Question: Edit: For everyone suggesting using a pointer receiver in the function: By changing the method to have a pointer receiver, the structure no longer implements the interface. I have a image at the bottom of my question showing that.
I am trying to make a setter that will mutate the pointer of a variable in a struct with a method implemented from an interface.
'''
package main
import "fmt"
func main() {
i := 1
b := BlahImpl {id:&i}
fmt.Println(b.ID())
j := 2
b.SetID(&j)
fmt.Println(b.ID())
}
type BlahInterface interface {
SetID(*int)
ID() int
}
type BlahImpl struct {
id *int
}
func (b BlahImpl) SetID(i *int) {
b.id = i
}
func (b BlahImpl) ID() int {
return *b.id
}
'''
The current output is:
'''
1
1
'''
But I would like:
'''
1
2
'''
When I use pointer receiver I get this error because the struct is no longer implementing the interface.

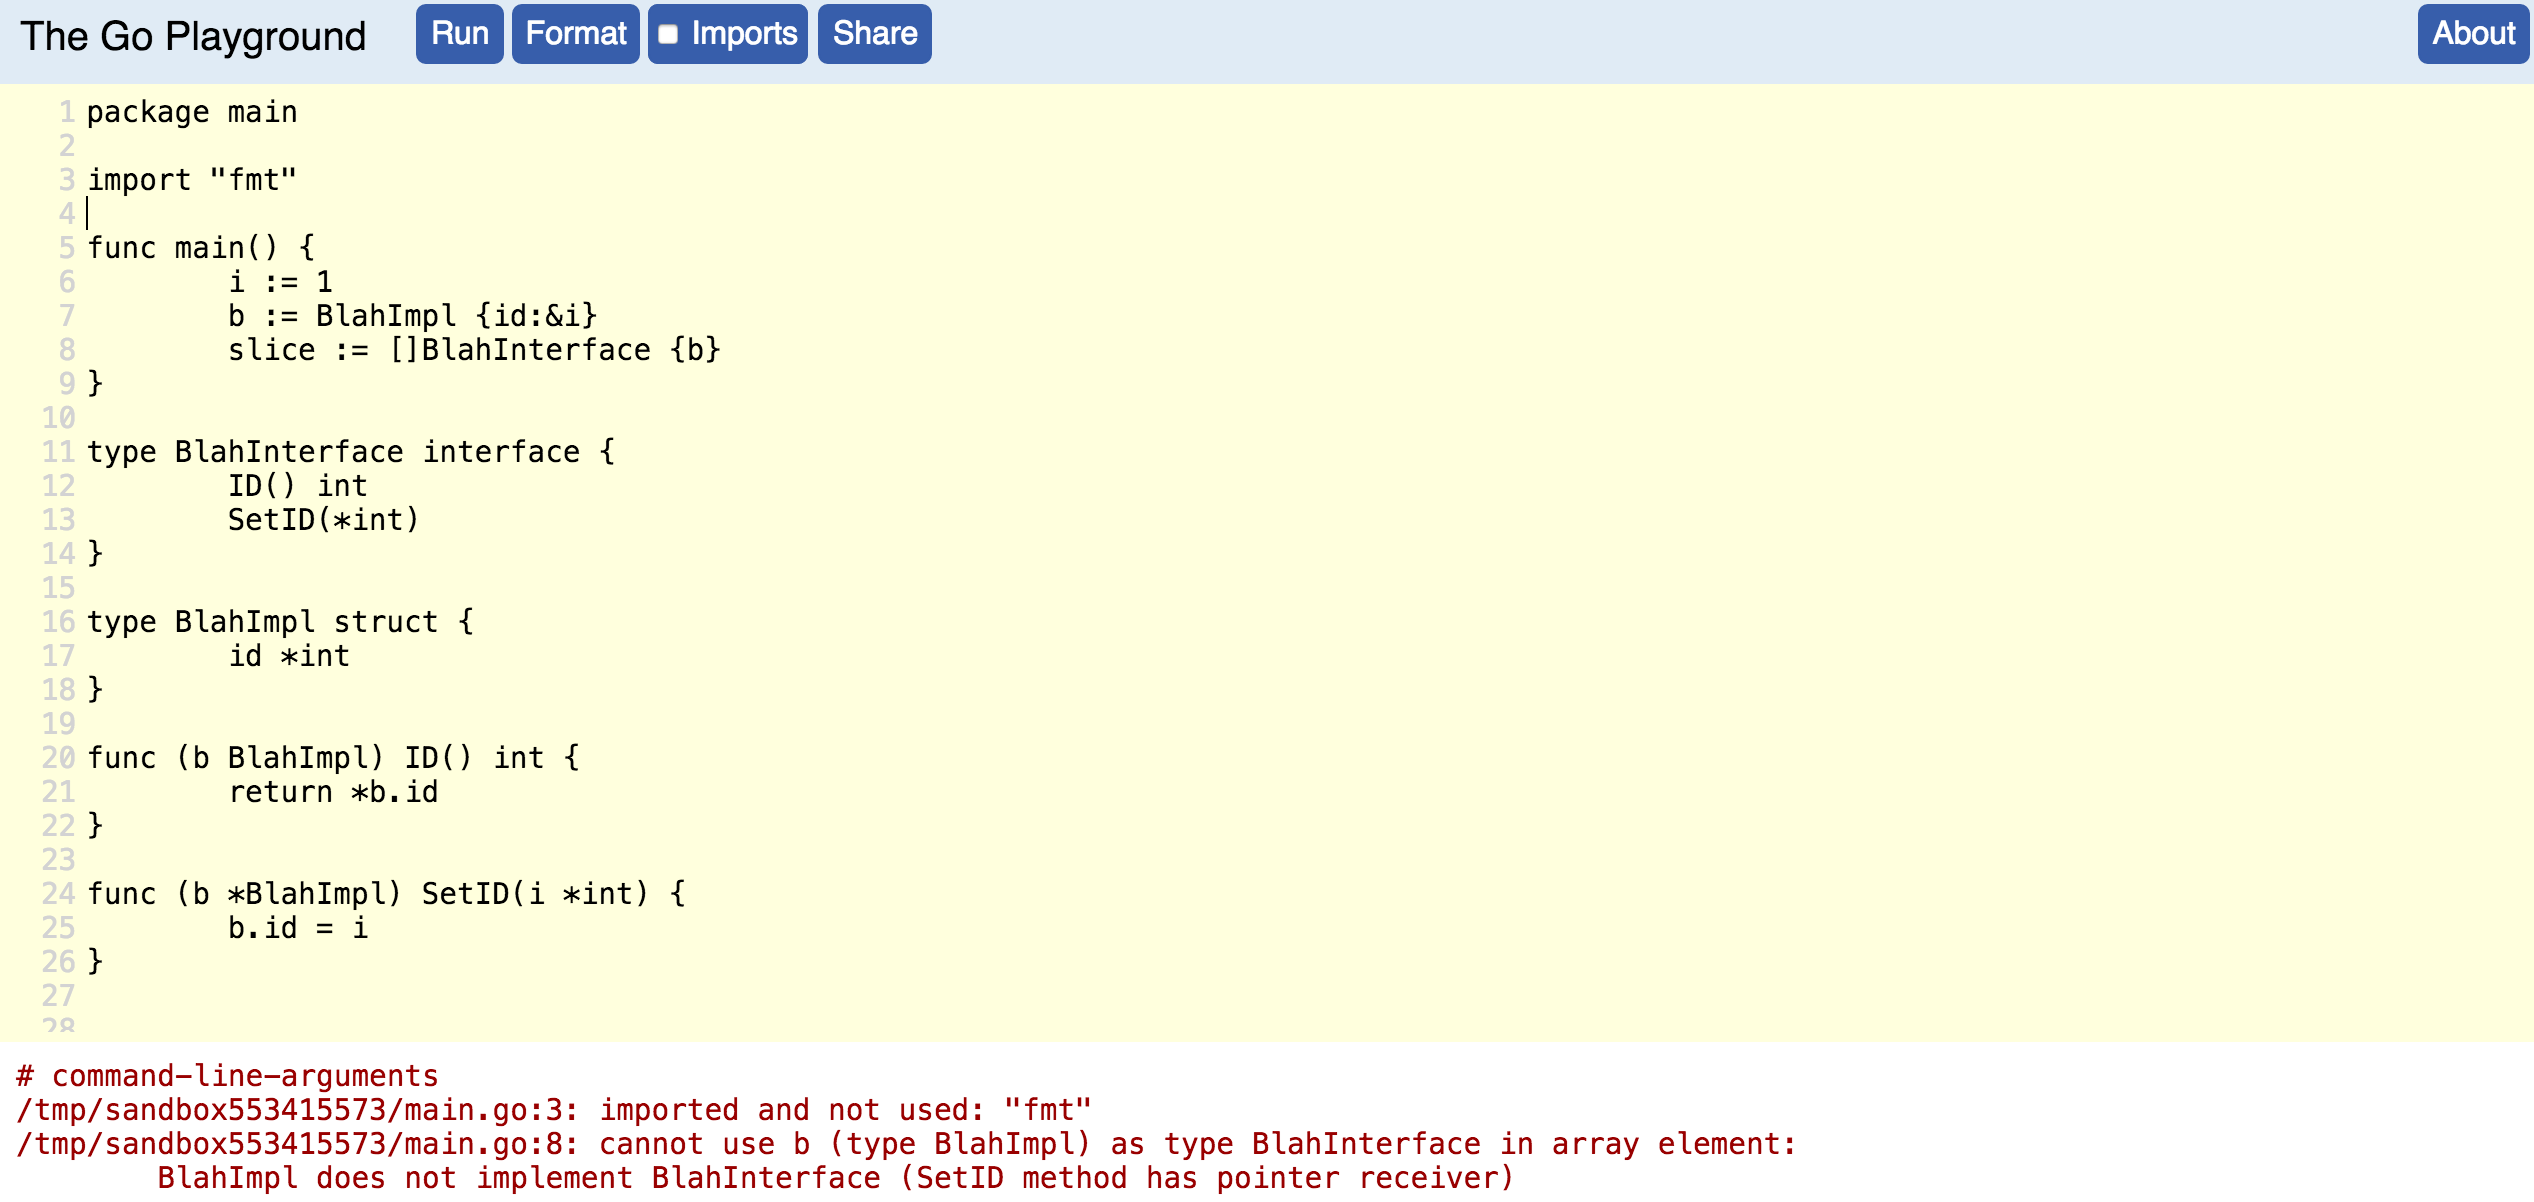
Answer: Well, to be honest I do not quite get why it works this way, but this works as you want it to:
'''
package main
import "fmt"
func main() {
i := 1
b := BlahImpl{id: &i}
fmt.Println(b.ID())
j := 2
b.SetID(&j)
fmt.Println(b.ID())
}
type BlahInterface interface {
SetID(*int)
ID() int
}
type BlahImpl struct {
id *int
}
func (b *BlahImpl) SetID(i *int) {
b.id = i
}
func (b *BlahImpl) ID() int {
return *b.id
}
'''
The difference is how the structure's methods are defined. I've added '*' before the name so reference on the structure is passed into the method. It looks like without '*' the method gets copy of the struct so the modification does not work.